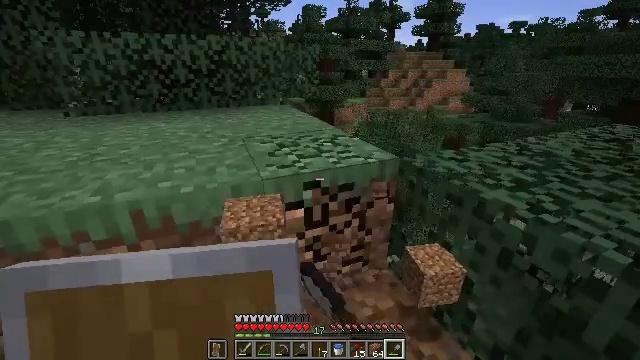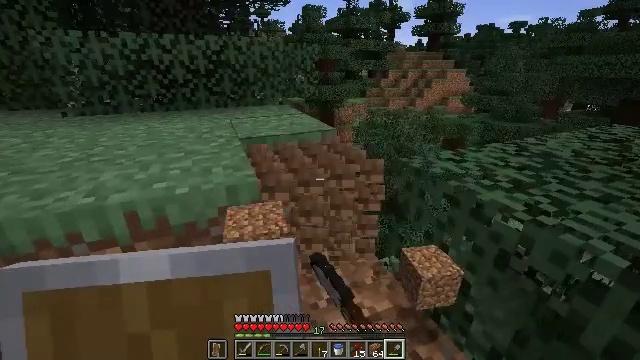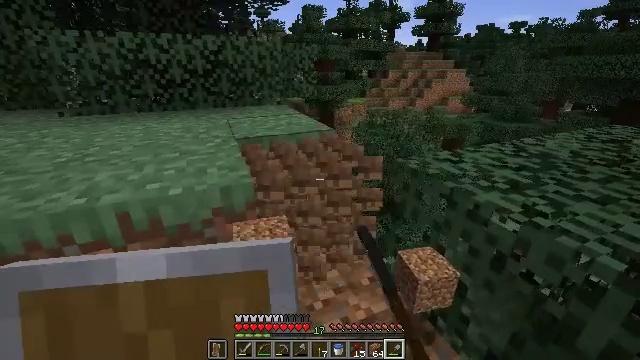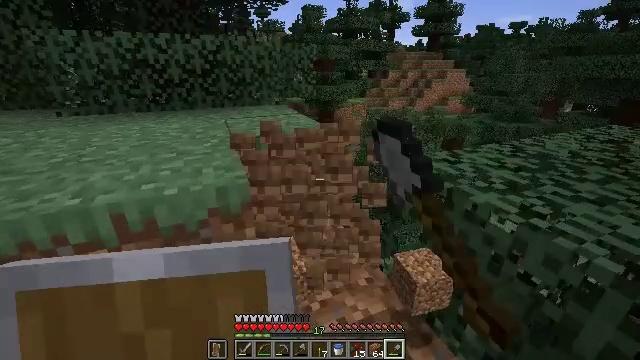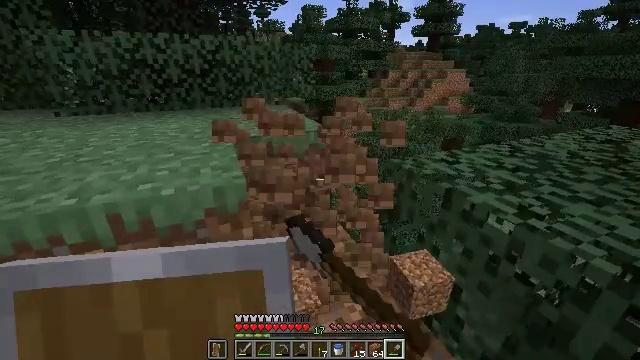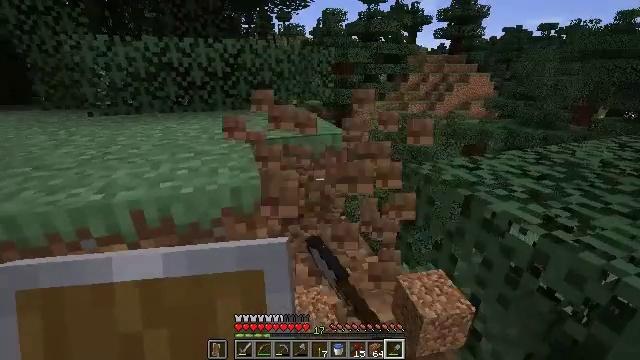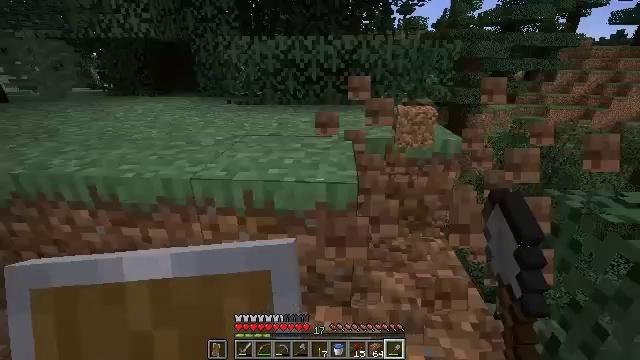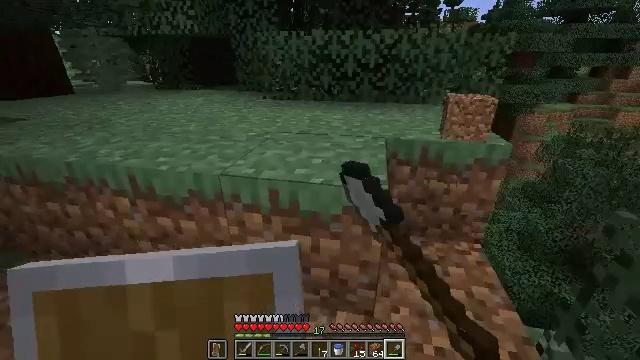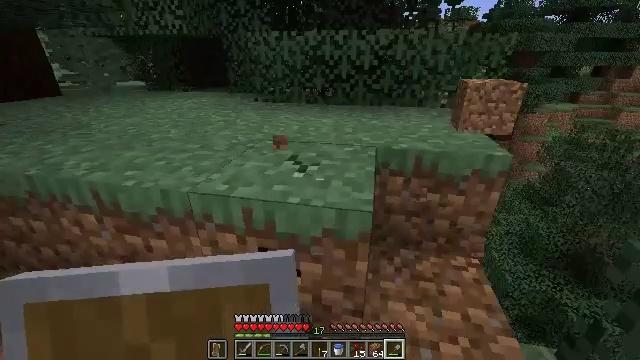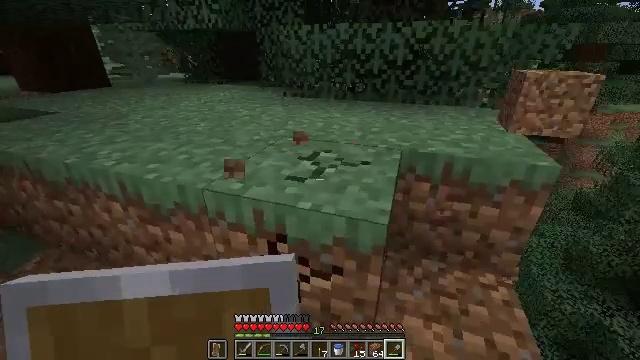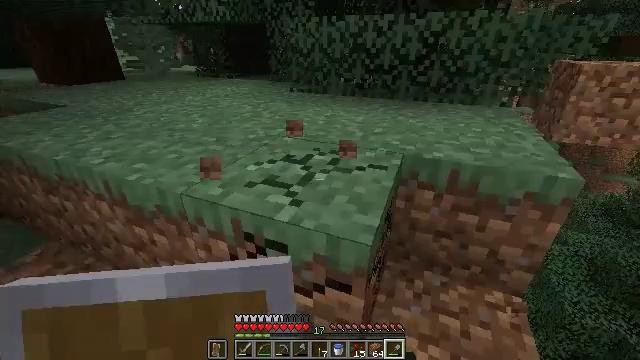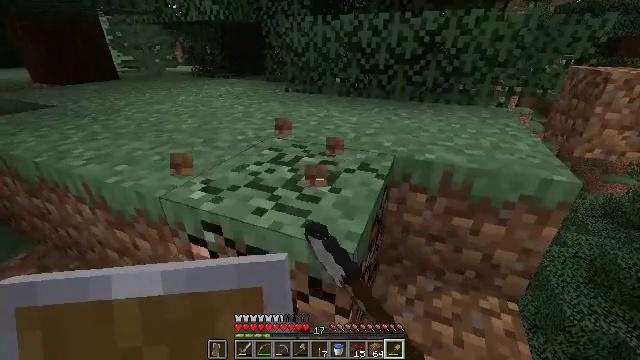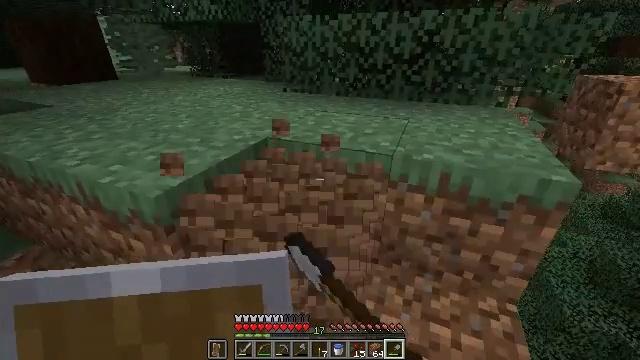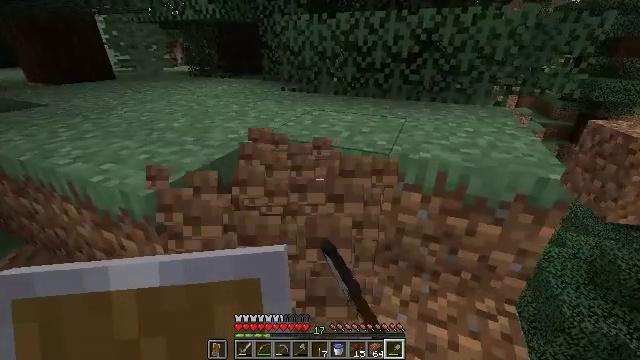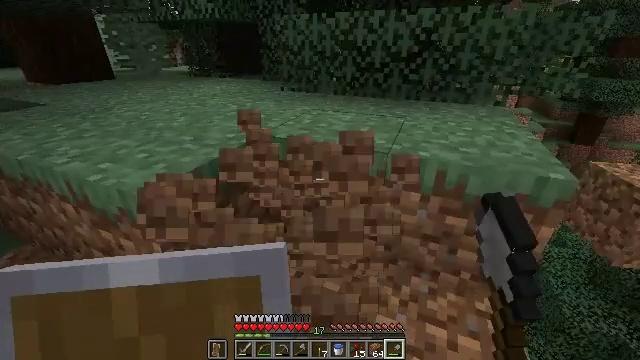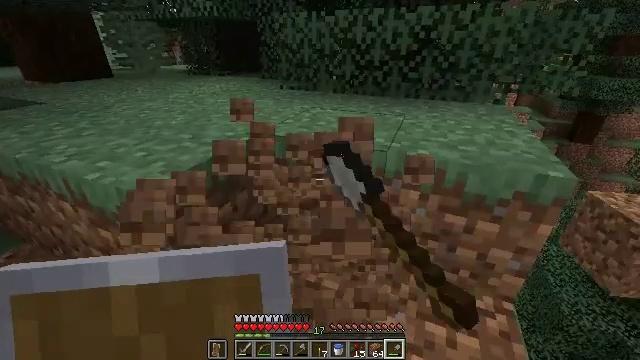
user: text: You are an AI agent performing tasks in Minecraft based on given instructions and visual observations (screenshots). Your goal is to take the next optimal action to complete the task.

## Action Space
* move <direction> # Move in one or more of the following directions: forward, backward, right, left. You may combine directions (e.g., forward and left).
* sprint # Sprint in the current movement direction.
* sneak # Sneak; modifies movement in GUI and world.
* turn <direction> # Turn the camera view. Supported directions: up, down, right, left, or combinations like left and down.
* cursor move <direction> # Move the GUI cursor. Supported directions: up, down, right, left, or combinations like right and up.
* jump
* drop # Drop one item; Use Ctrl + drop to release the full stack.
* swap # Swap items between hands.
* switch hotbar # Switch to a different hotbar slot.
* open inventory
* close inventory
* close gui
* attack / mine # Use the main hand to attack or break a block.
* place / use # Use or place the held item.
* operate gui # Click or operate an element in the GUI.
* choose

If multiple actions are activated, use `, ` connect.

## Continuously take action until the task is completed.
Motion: motion action
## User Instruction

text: Collect the grass block using a shovel.
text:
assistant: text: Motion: attack / mine
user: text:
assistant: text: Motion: attack / mine
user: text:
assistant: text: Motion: attack / mine
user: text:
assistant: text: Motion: attack / mine
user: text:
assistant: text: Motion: turn left, attack / mine
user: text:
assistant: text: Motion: move forward, turn left, attack / mine
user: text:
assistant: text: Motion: move forward and move right, turn left, attack / mine
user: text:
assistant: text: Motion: move forward and move right, attack / mine
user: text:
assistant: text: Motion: move forward and move right, turn left and down, attack / mine
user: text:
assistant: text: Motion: turn left and down, attack / mine
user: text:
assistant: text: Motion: attack / mine
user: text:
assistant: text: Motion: attack / mine
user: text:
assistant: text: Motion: attack / mine
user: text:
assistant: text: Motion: attack / mine
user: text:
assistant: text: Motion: attack / mine
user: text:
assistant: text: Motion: turn right and down, attack / mine
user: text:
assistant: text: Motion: turn right and up, attack / mine
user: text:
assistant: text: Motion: turn right, attack / mine
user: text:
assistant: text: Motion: attack / mine
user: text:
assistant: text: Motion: turn left and down, attack / mine
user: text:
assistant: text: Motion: move forward, turn left and down, attack / mine
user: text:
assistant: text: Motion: move forward, turn left and down, attack / mine
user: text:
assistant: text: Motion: move forward, attack / mine
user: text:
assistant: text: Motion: attack / mine
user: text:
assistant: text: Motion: attack / mine
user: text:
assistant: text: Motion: attack / mine
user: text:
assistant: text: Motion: attack / mine
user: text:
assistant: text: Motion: turn left and up, attack / mine
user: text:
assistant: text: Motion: turn left, attack / mine
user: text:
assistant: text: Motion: turn left, attack / mine